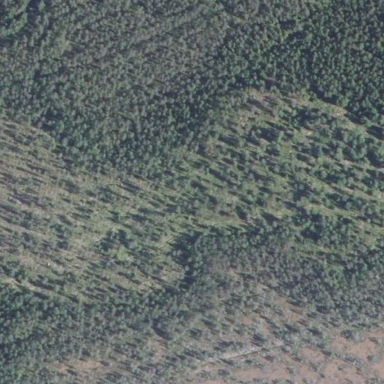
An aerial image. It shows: Woodland consisting mainly of needle-leaved trees.